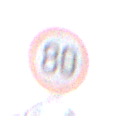
Verkehrszeichen: Geschwindigkeit80
Zusatzzeichen unten: EndeUeberholverbot
Umgebung: Outdoor, RoadRail
Tageszeit: SunriseSunset
Wetter: PartlyCloudy
Licht: Natural
Jahreszeit: NotSpecified
Kontrast: LowContrast